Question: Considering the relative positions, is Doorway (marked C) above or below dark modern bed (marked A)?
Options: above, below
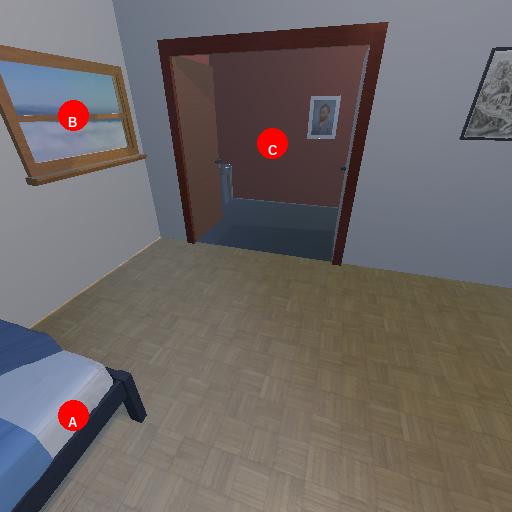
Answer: above